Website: home-depot
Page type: account-selection
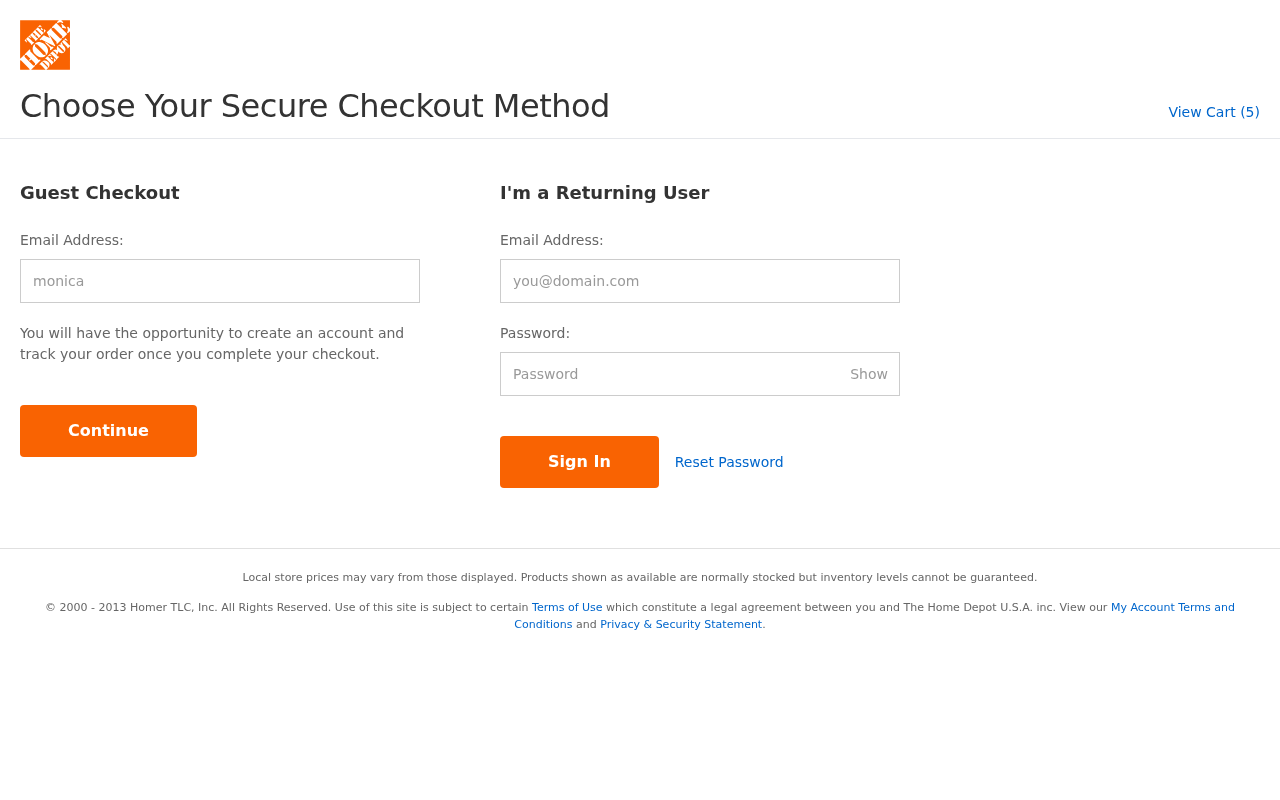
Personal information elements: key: PII_LOGIN_USERNAME
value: monica.fuentes
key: PII_LOGIN_USERNAME2
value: monica.fuentes
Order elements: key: ORDER_NUM_ITEMS
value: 5